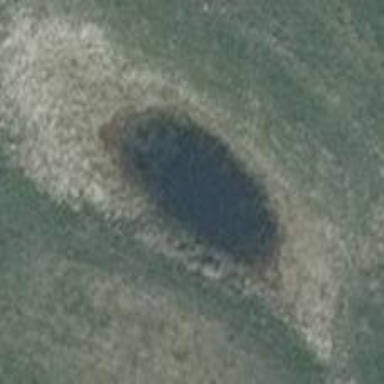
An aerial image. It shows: Pond surrounded by natural water.